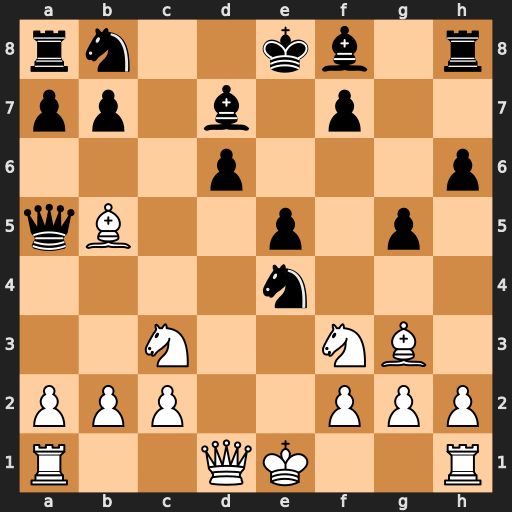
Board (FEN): rn2kb1r/pp1b1p2/3p3p/qB2p1p1/4n3/2N2NB1/PPP2PPP/R2QK2R
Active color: w
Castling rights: KQkq
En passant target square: -
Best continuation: Qd5 Bxb5 Bxe5